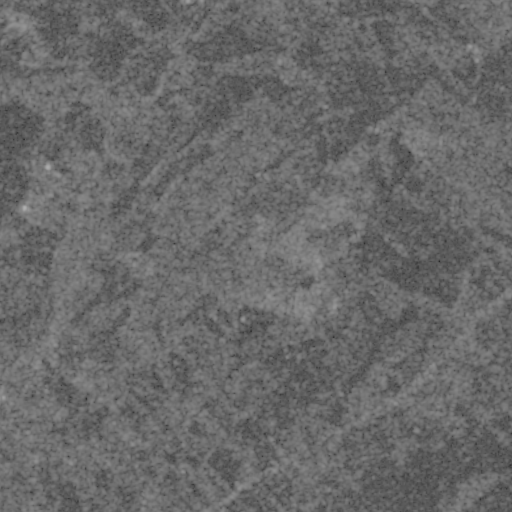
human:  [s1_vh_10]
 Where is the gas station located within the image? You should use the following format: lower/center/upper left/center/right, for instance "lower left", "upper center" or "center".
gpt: The gas station is located in the upper left of the image.
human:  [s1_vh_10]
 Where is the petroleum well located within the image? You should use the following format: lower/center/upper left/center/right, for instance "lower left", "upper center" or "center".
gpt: The petroleum well is located in the lower center of the image.
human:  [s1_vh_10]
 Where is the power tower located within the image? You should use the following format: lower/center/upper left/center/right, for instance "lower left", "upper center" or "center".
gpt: The power tower is located in the upper left of the image.
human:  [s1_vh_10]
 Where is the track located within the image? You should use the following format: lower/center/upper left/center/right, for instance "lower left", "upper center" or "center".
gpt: There is no track in the image.

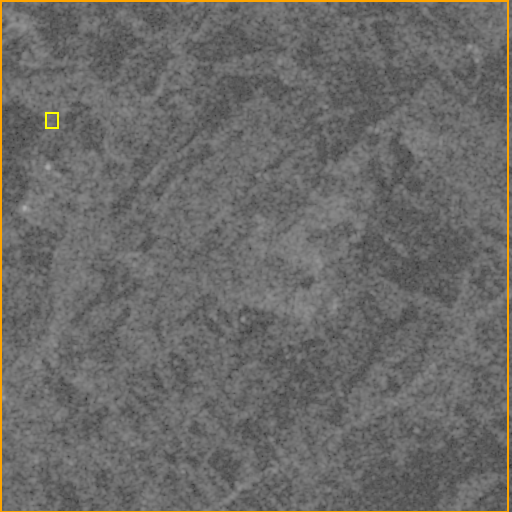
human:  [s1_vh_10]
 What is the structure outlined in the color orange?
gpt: The structure outlined in orange is a crop field.
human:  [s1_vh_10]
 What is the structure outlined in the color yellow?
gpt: The structure outlined in yellow is a gas station.
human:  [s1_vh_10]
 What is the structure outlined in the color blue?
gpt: There is no blue outline.